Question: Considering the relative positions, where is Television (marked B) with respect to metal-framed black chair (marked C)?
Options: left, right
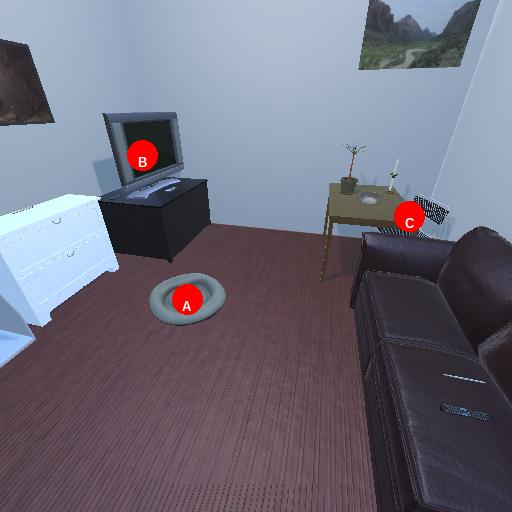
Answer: left